Question: I'm new to JavaScript and I need to perform a function! basically What the scenario is, there is two elements used to increase and decrease a numerical value. The value is shown in a element. I've shown the image where the elements are! How can I do this using JavaScript?

Update :
I wrote the following jQuery function for the element click event. But the result doesn't change when I click the element.
'''
jQuery(document).ready(function(){
jQuery(".amount-increase").click(function(
var amount = parseInt($(".bill-item-amount span")text(),10);
amount = amount + 1;
$(".bill-item-amount span").text(amount);
));
});
'''
Here is the HTML element map.
'''
<div class="bill-item-description">
<!-- Section for Item description and pricing -->
<div class="bill-item-name">
<p class="bill-item-name-left">Normal Cofee</p><p class="bill-item-name-right">170.00</p>
<div class="clear"></div>
</div>
<div class="bill-item-price">
<span>170.00 USD</span>
</div>
<div class="bill-item-amount">
<span>2</span>
</div>
</div>
<div class="bill-amount-selection">
<!-- Section where the increment & decrement of item amount goes -->
<a class="amount-increase" href="#"></a>
<a class="amount-decrease" href="#"></a>
</div>
'''
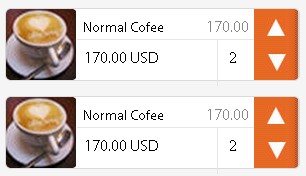
Answer: <URL>
Take a look at this.. created for u...
'''
$(document).ready(function()
{
var x=2;
$("#increase").click(function()
{
x+=1;
$("#price").html(x);
});
});
'''